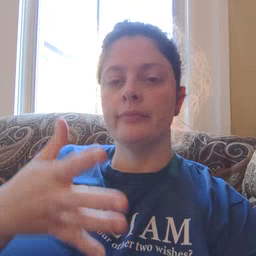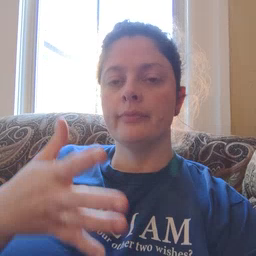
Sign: blow